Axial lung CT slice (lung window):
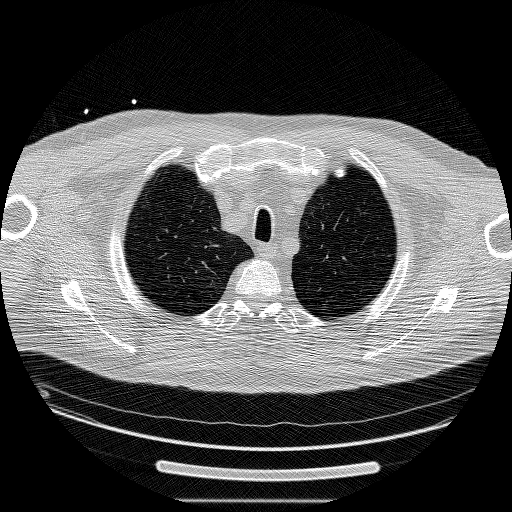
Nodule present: no